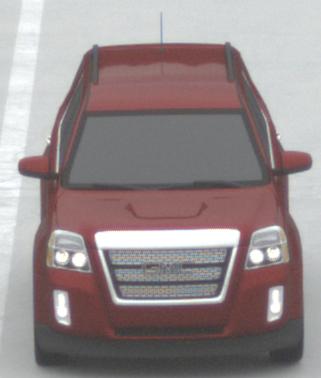
Make: GMC
Model: Terrain
Detailed model: Gen. 1
Model produced from: 2009
Model produced until: 2017
Doors: 5
Color: red
Road condition: dry road
Daytime: midday
Contrast: low contrast